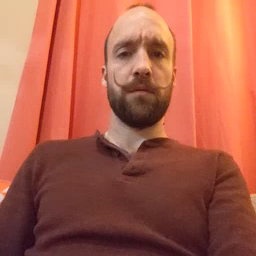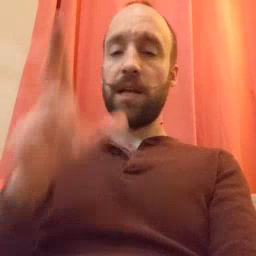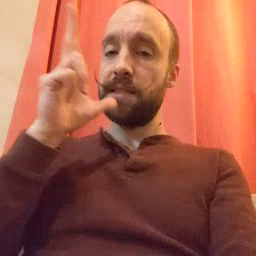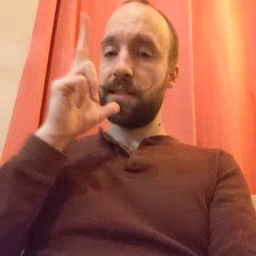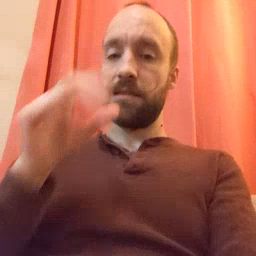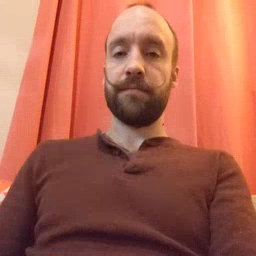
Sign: hen